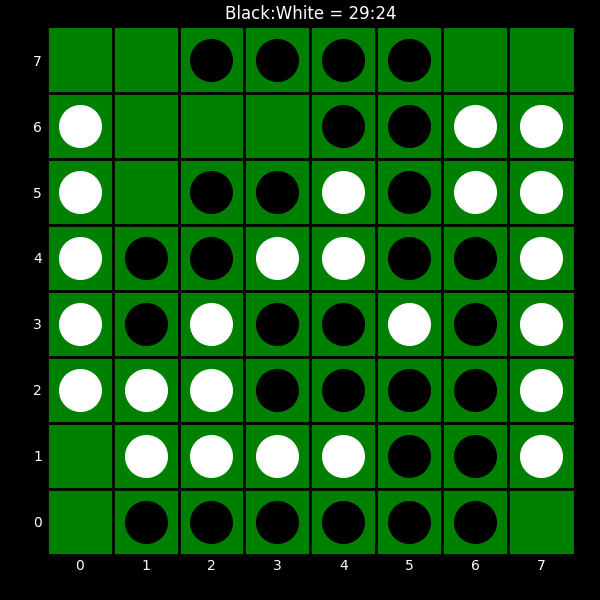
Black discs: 29
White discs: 24